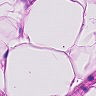
Metastatic tissue present: no